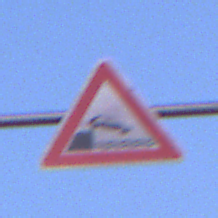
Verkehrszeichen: Ufer
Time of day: SunriseSunset
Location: Outdoor (Nature)
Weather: Clear
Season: NotSpecified
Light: Natural